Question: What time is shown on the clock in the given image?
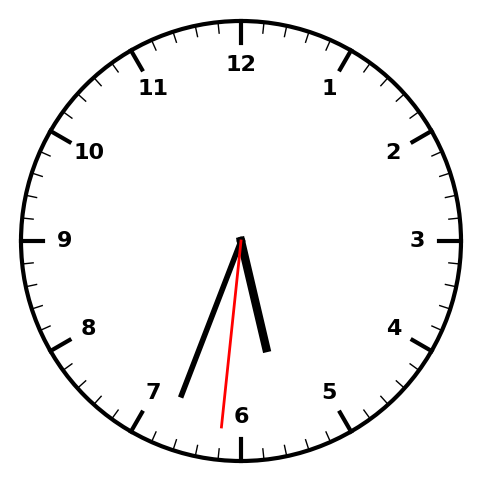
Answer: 05:33:31